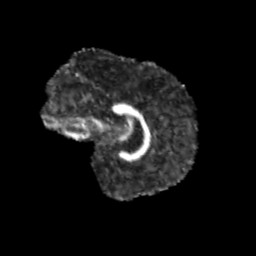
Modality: FA
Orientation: sagittal
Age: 11
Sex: female
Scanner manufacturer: siemens
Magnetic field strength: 3 T
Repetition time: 3.8 s
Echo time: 0.07 s